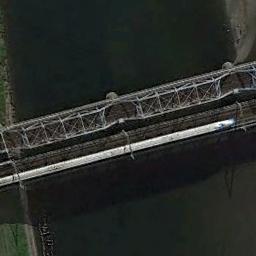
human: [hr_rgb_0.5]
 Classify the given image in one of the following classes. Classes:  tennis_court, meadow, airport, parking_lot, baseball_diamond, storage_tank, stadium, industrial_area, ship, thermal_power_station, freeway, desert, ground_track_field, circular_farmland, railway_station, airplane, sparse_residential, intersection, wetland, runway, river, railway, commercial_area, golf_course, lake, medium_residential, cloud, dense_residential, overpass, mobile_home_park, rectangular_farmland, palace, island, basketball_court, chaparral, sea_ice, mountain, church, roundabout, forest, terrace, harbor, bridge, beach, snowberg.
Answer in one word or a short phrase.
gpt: bridge